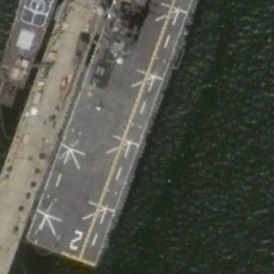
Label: assault